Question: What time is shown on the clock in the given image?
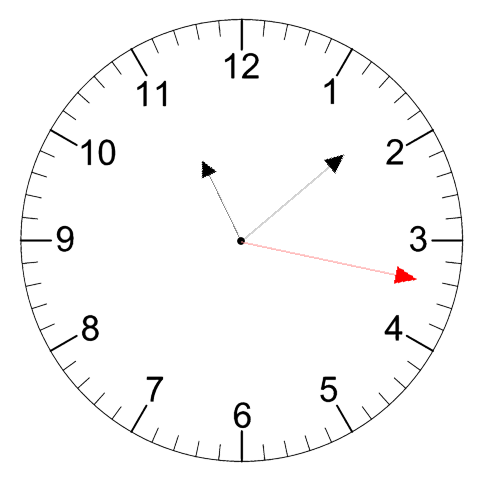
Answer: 11:08:17